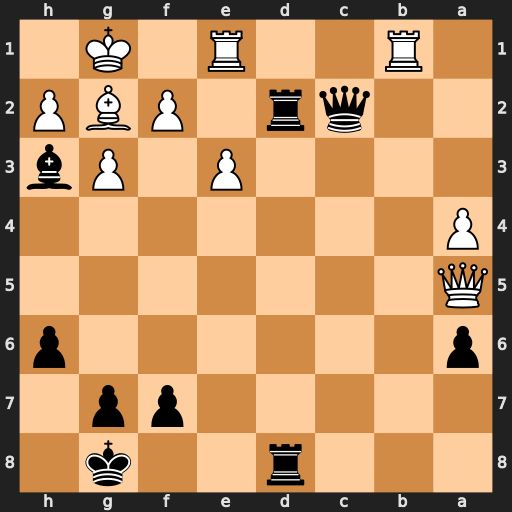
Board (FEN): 3r2k1/5pp1/p6p/Q7/P7/4P1Pb/2qr1PBP/1R2R1K1
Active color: b
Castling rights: -
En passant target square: -
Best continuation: Bxg2 Qxd8+ Rxd8